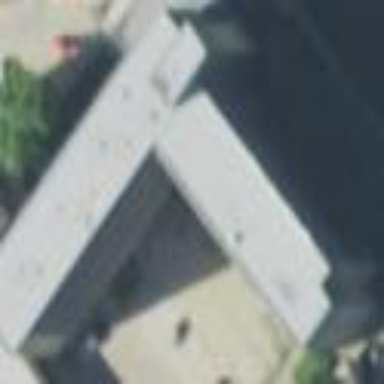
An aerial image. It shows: Dormitory building.